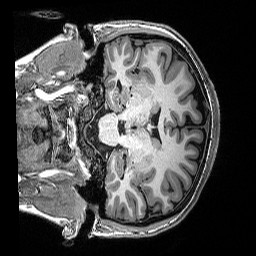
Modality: T1w
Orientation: coronal
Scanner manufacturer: siemens
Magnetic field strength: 3 T
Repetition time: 2.53 s
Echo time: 0.0033 s